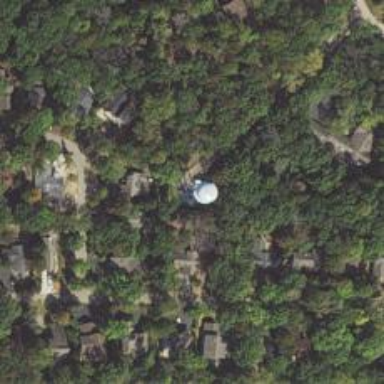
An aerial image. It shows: Water tower that is man-made.